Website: bh-photo
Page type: cross-sells
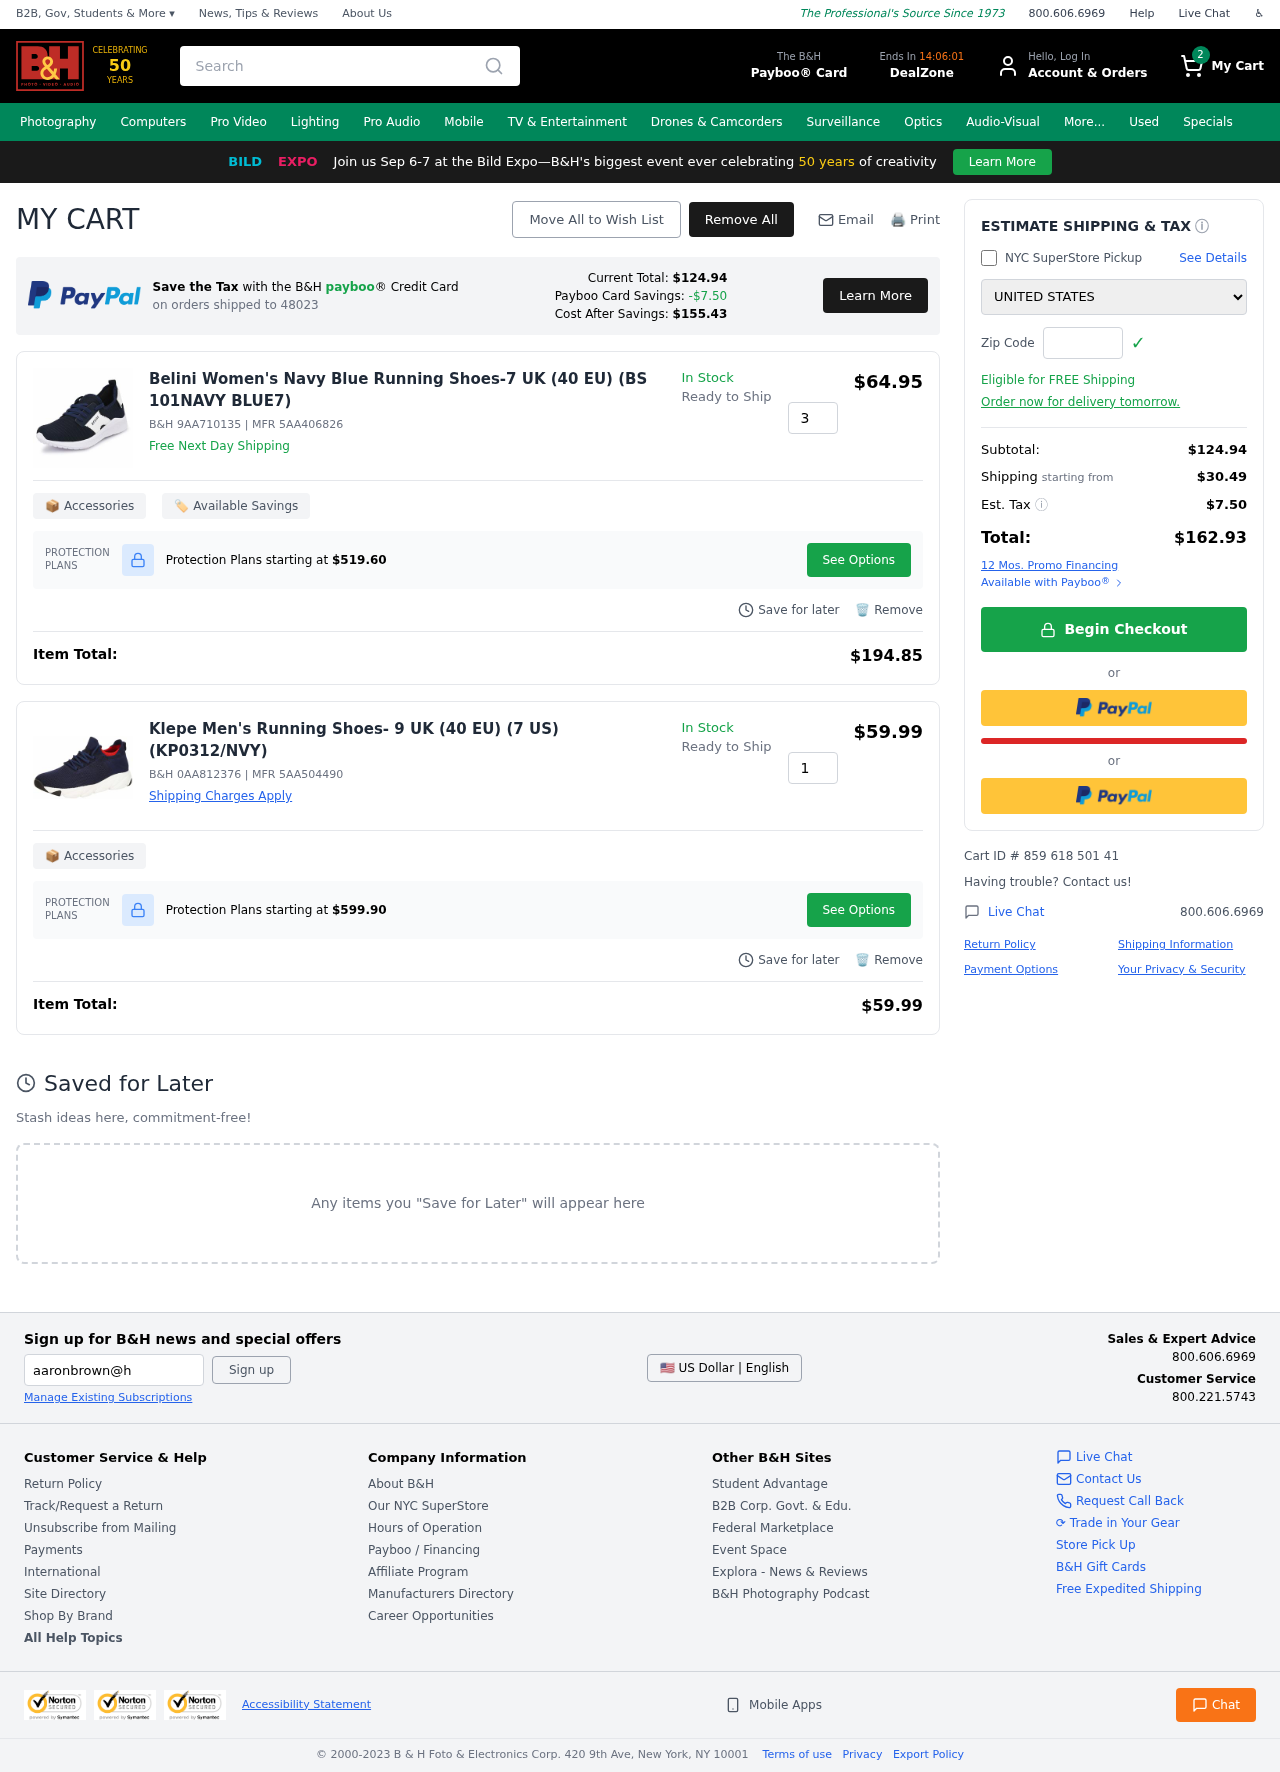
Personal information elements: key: PII_COUNTRY
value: United States
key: PII_POSTCODE
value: on orders shipped to 48023
Product elements: key: PRODUCT1_NAME
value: Belini Women's Navy Blue Running Shoes-7 UK (40 EU) (BS 101NAVY BLUE7)
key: PRODUCT1_PRICE
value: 64.95
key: PRODUCT1_QUANTITY
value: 3
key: PRODUCT2_NAME
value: Klepe Men's Running Shoes- 9 UK (40 EU) (7 US) (KP0312/NVY)
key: PRODUCT2_PRICE
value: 59.99
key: PRODUCT2_QUANTITY
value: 1
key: PRODUCT1_SKU
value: B&H 9AA710135
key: PRODUCT1_MFR
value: MFR 5AA406826
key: PRODUCT1_PROTECTION_PRICE
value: $519.60
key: PRODUCT1_ITEM_TOTAL
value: $194.85
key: PRODUCT2_SKU
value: B&H 0AA812376
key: PRODUCT2_MFR
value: MFR 5AA504490
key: PRODUCT2_PROTECTION_PRICE
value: $599.90
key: PRODUCT2_ITEM_TOTAL
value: $59.99
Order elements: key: ORDER_NUM_ITEMS
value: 2
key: PAYBOO_CURRENT_TOTAL
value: $124.94
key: ORDER_SUBTOTAL
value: $124.94
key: ORDER_SHIPPING_COST
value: $30.49
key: ORDER_TAX
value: $7.50
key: ORDER_TOTAL
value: $162.93
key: ORDER_ID
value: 859 618 501 41
Search elements: key: HEADER_SEARCH
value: Search
Other elements: key: PAYBOO_SAVINGS
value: -$7.50
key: PAYBOO_COST_AFTER_SAVINGS
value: $155.43